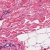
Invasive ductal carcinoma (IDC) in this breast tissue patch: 0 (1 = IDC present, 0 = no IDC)